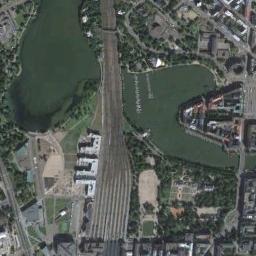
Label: railway_station